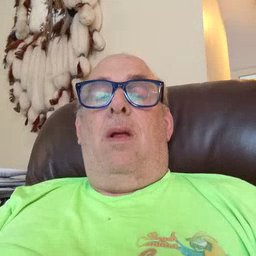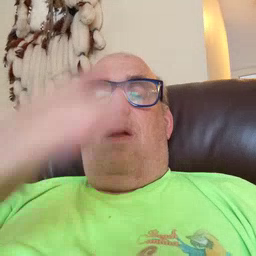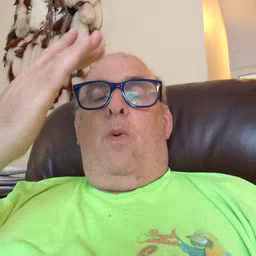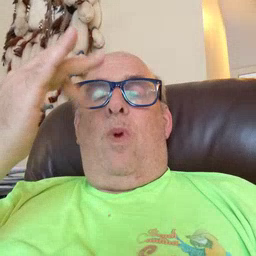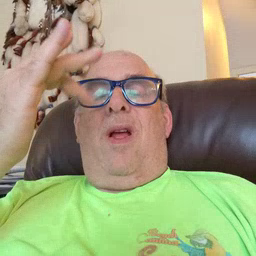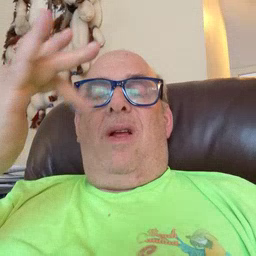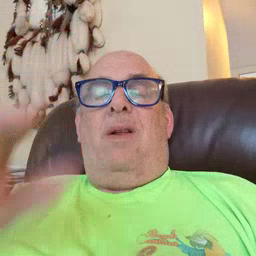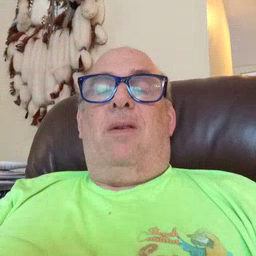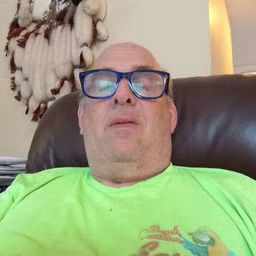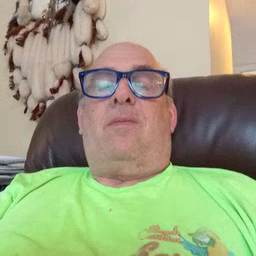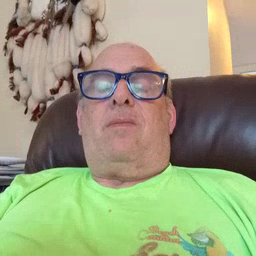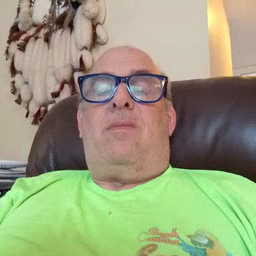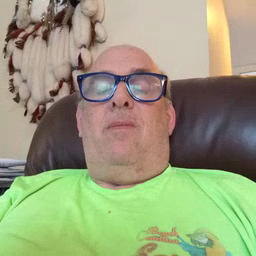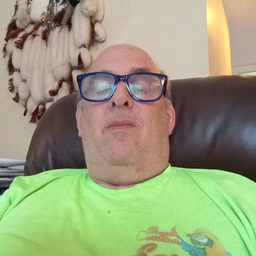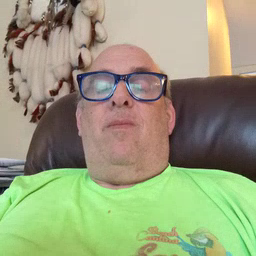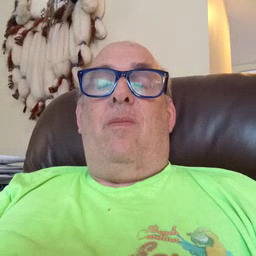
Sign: why